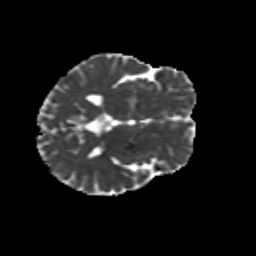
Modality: MD
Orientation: axial
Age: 33
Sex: female
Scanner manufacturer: siemens
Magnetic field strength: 3 T
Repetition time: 8.6 s
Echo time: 0.095 s